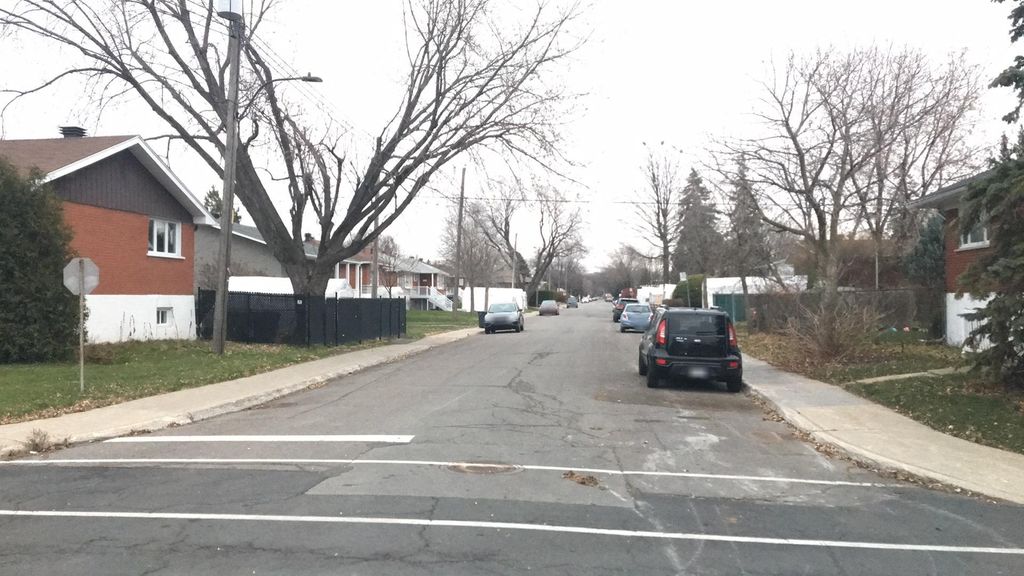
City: montreal